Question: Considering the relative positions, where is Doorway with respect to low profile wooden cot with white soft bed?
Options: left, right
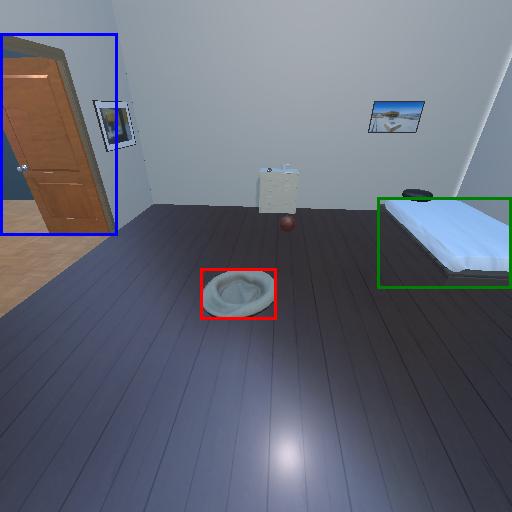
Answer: left